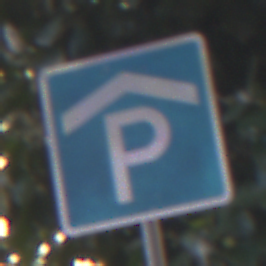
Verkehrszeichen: Parkhaus
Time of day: MorningAfternoon
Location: Outdoor (Urban)
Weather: Clear
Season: NotSpecified
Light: Natural